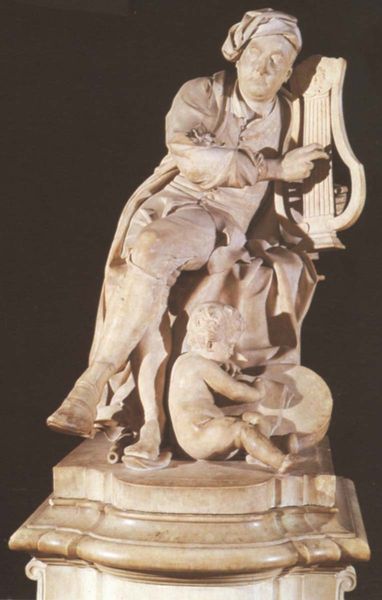
Titel: Georg Friedrich Händel
Künstler: Louis-Francois Roubiliac
Schlagwörter: mann, nackt, marmor, weiss, bart, kappe, mütze, sockel, stein, figur, kind, musik, musiker, putto, skulptur, beine, schuhe, figuren, musizieren, junge, foto, spiel, stiefel, trommel, laute, lautenspieler, harfe, standbild, harve, harfinist, skulprut